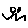
Label: zigzag